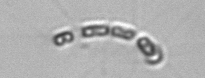
Label: Chaetoceros